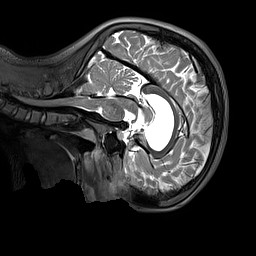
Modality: T2w
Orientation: sagittal
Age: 11
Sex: female
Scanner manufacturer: siemens
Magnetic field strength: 3 T
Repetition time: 3.2 s
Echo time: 0.408 s